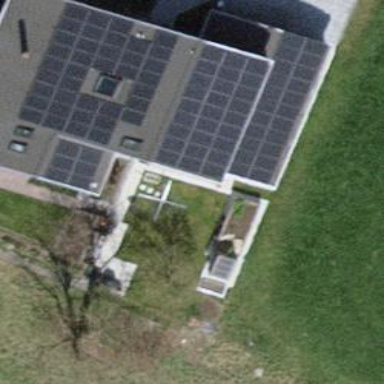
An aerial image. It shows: Solar power generator utilizing photovoltaic technology with solar photovoltaic panels.